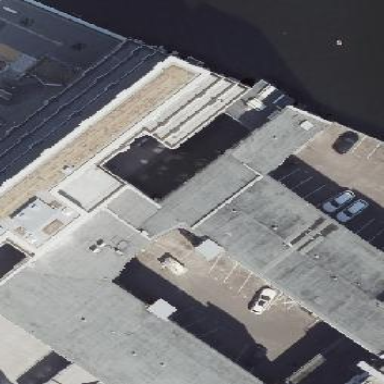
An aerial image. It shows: Office building.